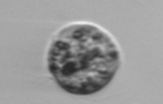
Label: Amoeba